Field crop: maize
Growth stage: 2
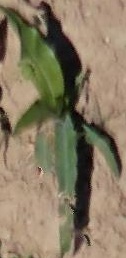
Species: maize